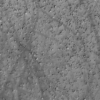
Label: not_dusty